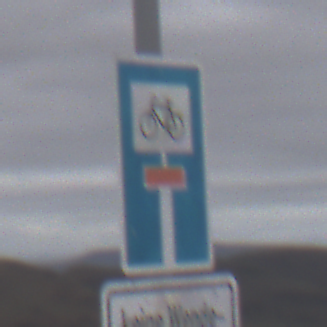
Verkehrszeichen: SackgasseRadverkehrDurchlaessig
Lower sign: HinweisGeaenderteVorfahrtVerkehrsfuehrungVerkehrsregelung3
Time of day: Midday
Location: Outdoor (Nature)
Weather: Overcast
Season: NotSpecified
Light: Natural